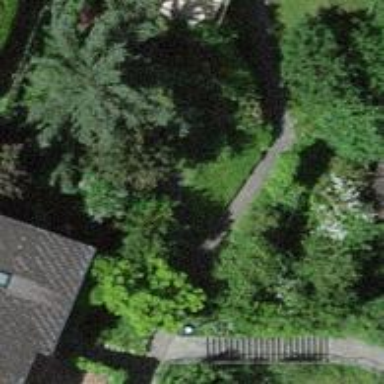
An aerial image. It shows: Paved footway.